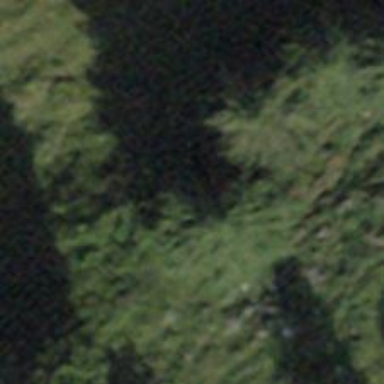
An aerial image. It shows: Row of trees in natural setting.